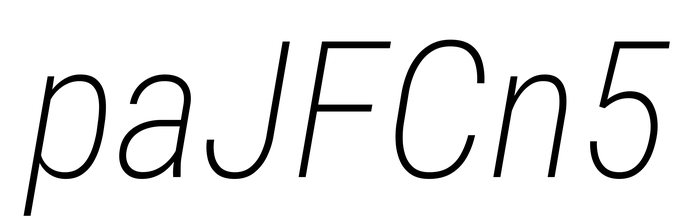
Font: Roboto-Italic_Condensed_ExtraLight_Italic